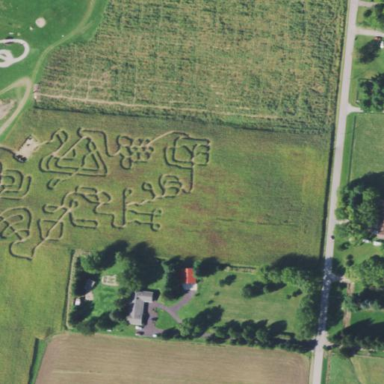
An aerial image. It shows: Corn maze attraction in farmland.